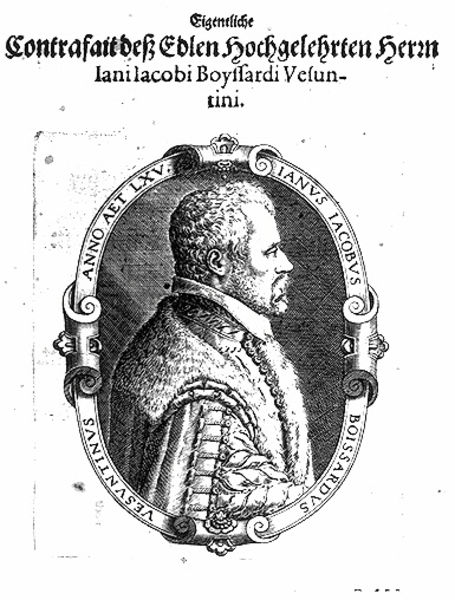
Titel: Bildnis des Johann Jakob Boissard
Künstler: Theodor de Bry
Institution: (Seriendruck)
Schlagwörter: kopf, mann, schatten, weiß, blume, haar, licht, mund, nase, ohr, profil, schwarz, stirn, zeichnung, blick, anzug, bart, hemd, gesicht, kragen, mensch, pelz, rahmen, vollbart, ärmel, bildnis, herr, portrait, porträt, auge, haare, mantel, schnüre, brosche, locken, oval, tondo, fell, schrift, papier, grafik, graphik, weis, inschrift, glanz, deutsch, edel, fotografie, buch, medaillon, druck, radierung, stich, seite, schwarzweiß, text, überschrift, heer, rüstung, buchdeckel, deckblatt, wappen, voluten, gelehrter, besatz, medaille, zeilen, grund, emblem, kupferstich, medallon, latein, umschrift, frontispiz, gemme, jakob, sruck, jacobus, anno, agraffe, sereindruck, schauzbart